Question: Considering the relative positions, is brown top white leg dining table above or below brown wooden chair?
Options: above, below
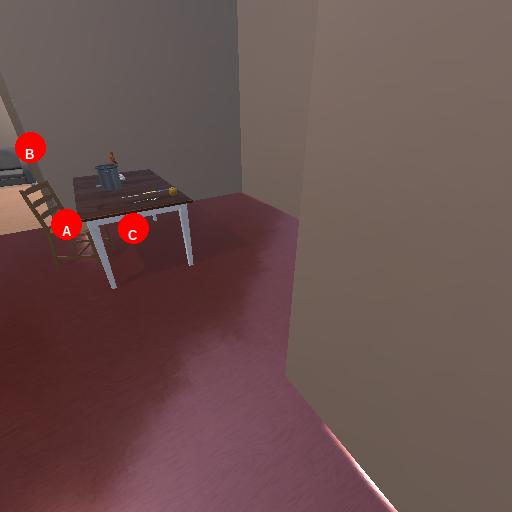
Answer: above